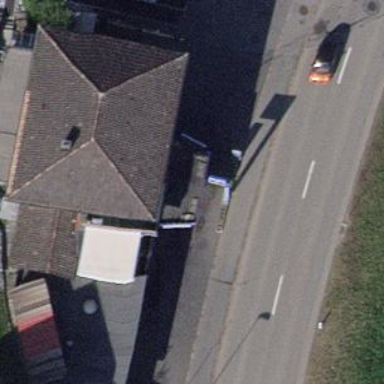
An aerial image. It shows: Fuel station.